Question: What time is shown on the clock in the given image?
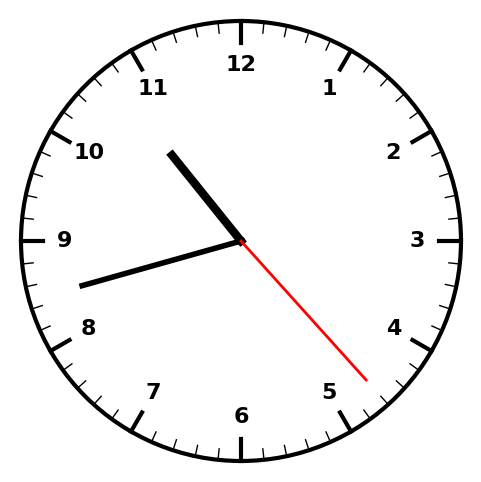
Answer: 10:42:23